Question: I have a custom UITableViewCell, Header and Footer. The header and footer are rounded, but the rows show behind the table. How can I set the scroll window to only be inside the area under the header and top of the footer.
Header and footer have transparent backgrounds.
See pictures below
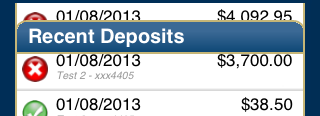
Answer: The reason this is happening is because you are using a header for the section which is floating above it's rows.
What you should do is add your "header" to the top of the UIView instead of having it as a section header, this will keep the "Recent Deposits" image statically at the top and your rows won't float under it.